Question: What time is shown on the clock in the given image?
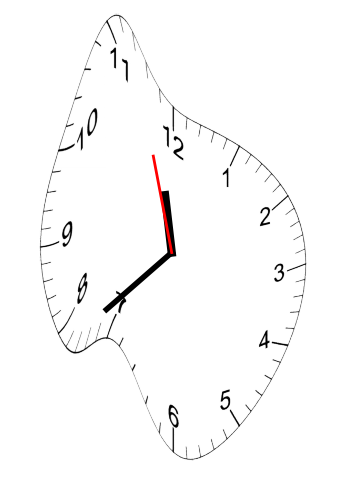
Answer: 11:37:57